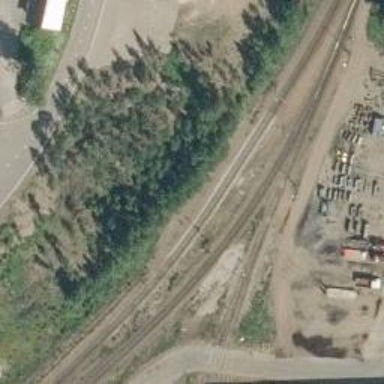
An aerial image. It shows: Railway turnout on the right side.